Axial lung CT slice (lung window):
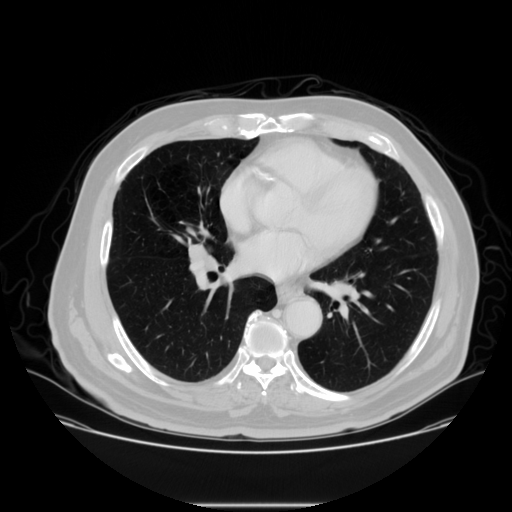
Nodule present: no